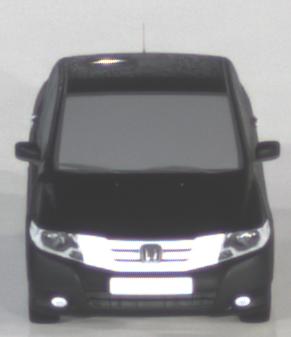
Make: Honda
Model: City
Detailed model: Gen. 6
Model produced from: 2008
Model produced until: 2013
Doors: 4
Color: black
Road condition: dry road
Daytime: night
Contrast: high contrast